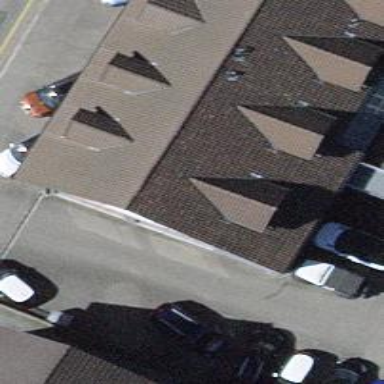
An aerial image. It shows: Car shop.